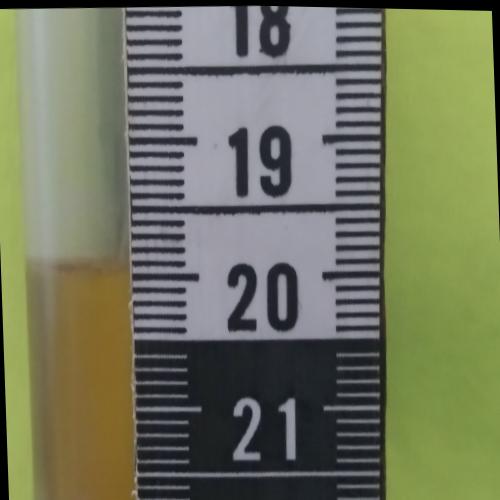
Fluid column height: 19.9 cm